Question: I am using edit text field in the map. When i click on the map i will get the location name in the edit text field. Now i want to use the same edit text field for searching any location i want to go.
I saw one tutorial <URL> for searching location by name in google map. But i want to use same edit text field for two different actions.
here is an example.
'''
case R.id.menu_enableTraffic:
myMap.setTrafficEnabled(true);
return true;
'''
if i click on the enable traffic option means it enables traffic in map.

Like wise when i click on the search menu option then i want to use same edit text field for searching location.
sorry for my bad english.
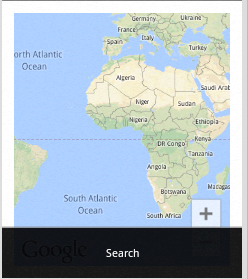
Answer: Yes, it is possible since you are using different buttons for doing two different things. Attach listener to each of the two buttons and get text from the same edittext and use it for search in search click and use it to show traffic when enable traffic option is clicked.